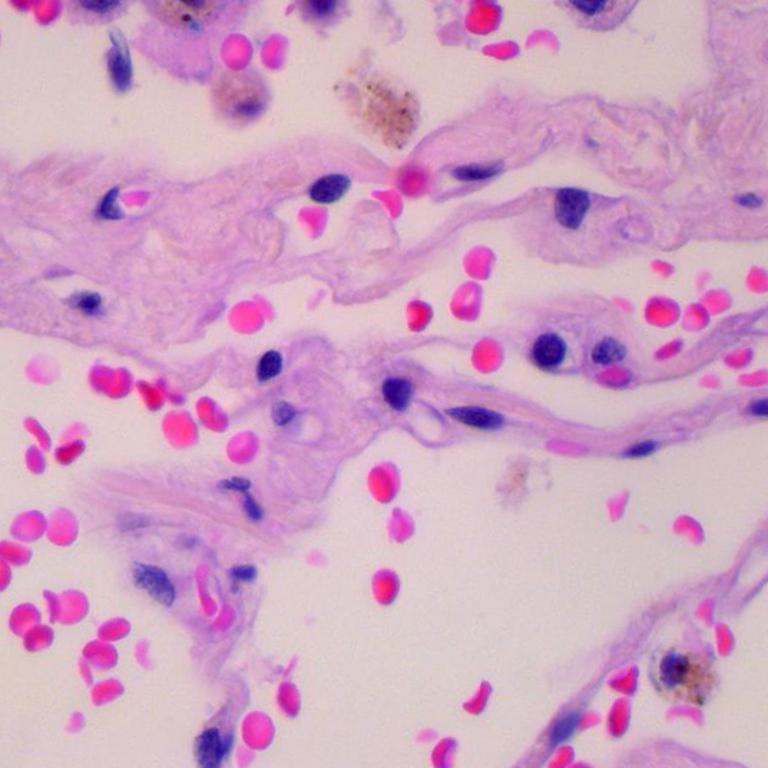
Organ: lung
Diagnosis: benign